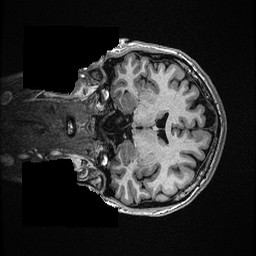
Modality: T1w
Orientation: coronal
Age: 47
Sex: female
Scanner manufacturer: ge
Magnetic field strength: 3 T
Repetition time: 0.006952 s
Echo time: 0.00292 s